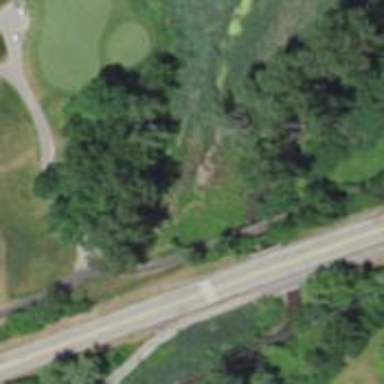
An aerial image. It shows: Bridge over path used as golf cartpath.